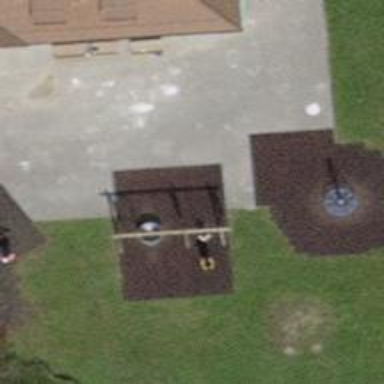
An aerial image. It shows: Playground area for leisure activities on the land.